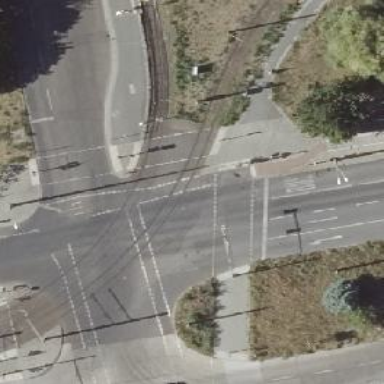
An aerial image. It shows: Tram crossing on the railway.